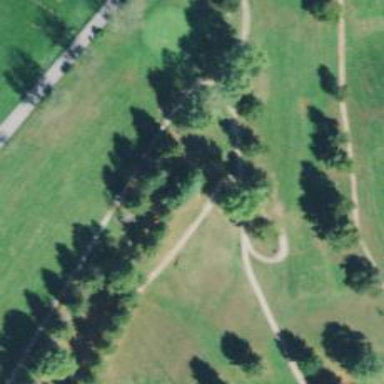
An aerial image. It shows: Path for both road and golf.